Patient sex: M
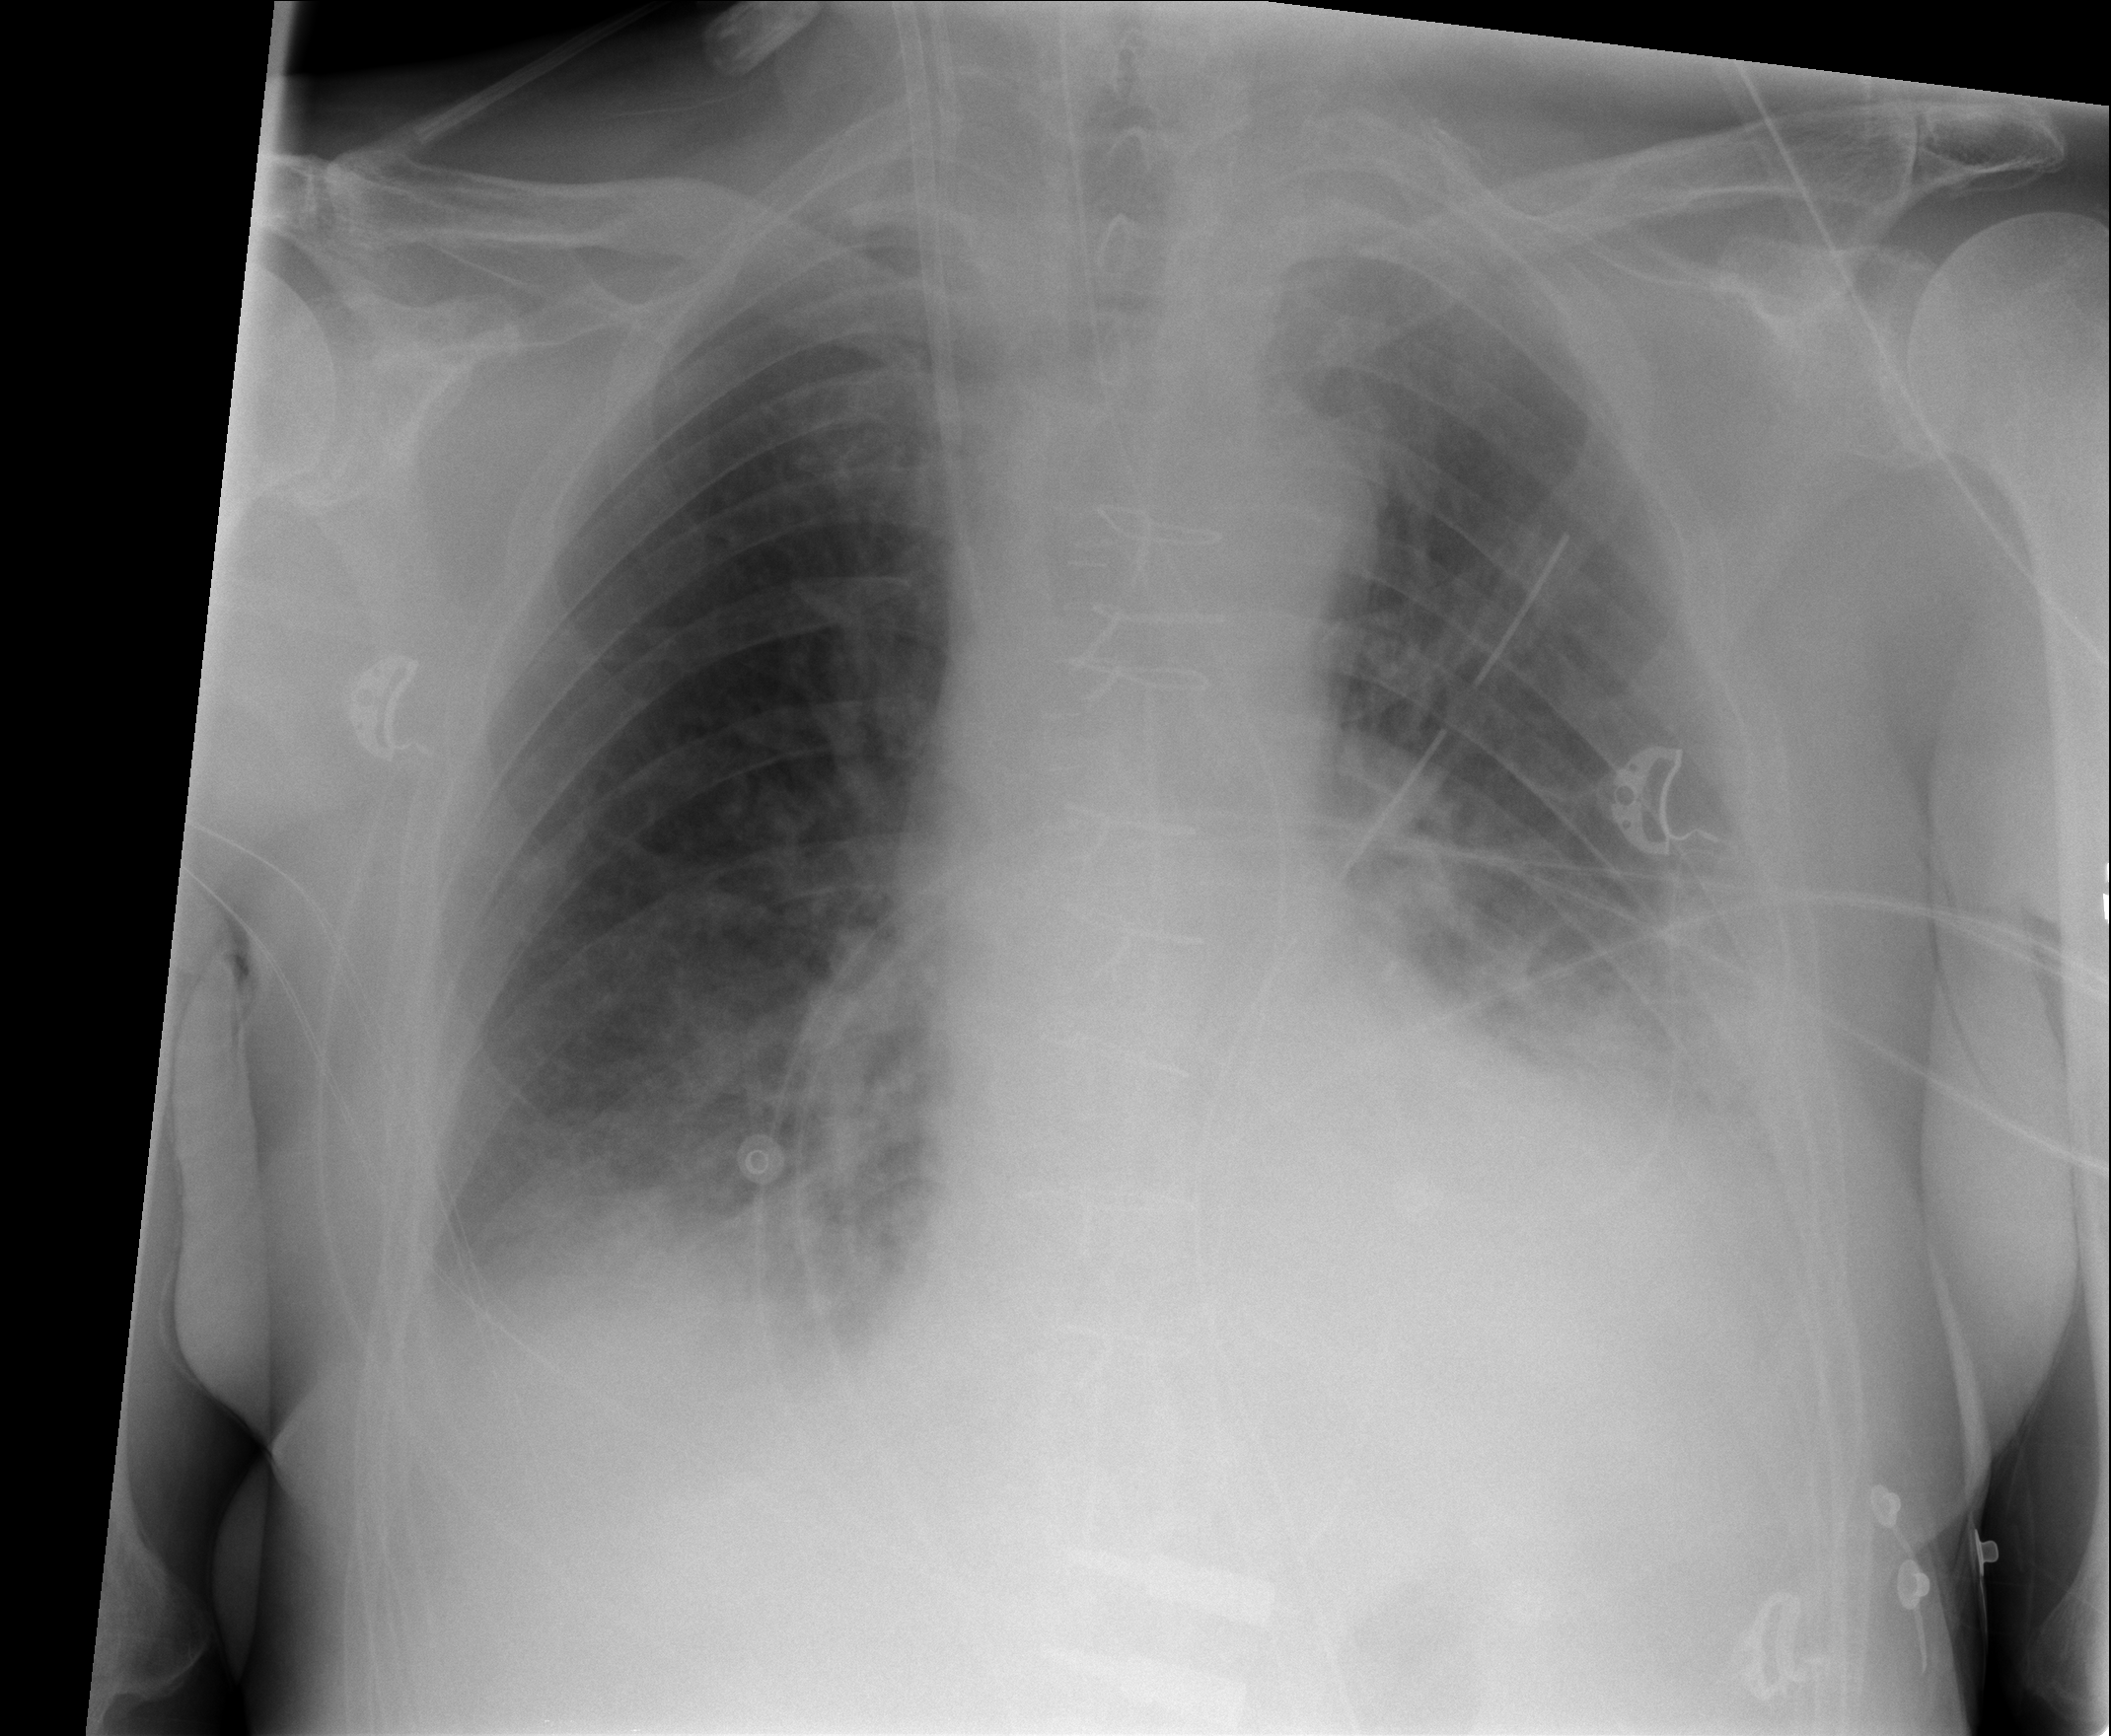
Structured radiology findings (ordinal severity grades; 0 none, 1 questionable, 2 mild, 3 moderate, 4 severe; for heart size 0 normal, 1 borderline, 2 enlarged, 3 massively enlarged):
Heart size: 1
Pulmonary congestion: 2
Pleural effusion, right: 2
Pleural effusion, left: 2
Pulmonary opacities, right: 0
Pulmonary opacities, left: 0
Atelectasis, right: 2
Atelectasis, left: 2